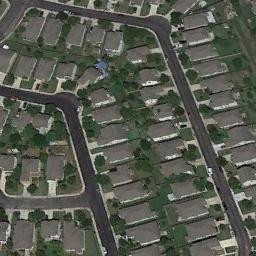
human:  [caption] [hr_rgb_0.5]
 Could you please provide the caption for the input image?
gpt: In densely populated areas, There are many roads, Neatly arranged houses and trees of different sizes and shapes, And large lawns .

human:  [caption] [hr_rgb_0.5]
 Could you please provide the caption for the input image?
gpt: A dense residential area has lots of trees and houses of the same style while some roads go through the residential area .

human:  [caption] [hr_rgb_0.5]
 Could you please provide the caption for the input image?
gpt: The dense residential is next to the road and some trees .

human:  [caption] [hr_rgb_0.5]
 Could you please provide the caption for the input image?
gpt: A few houses in the residential area are red .

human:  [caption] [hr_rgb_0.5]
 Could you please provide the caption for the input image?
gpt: There are black buildings arranged neatly on dense residential area .